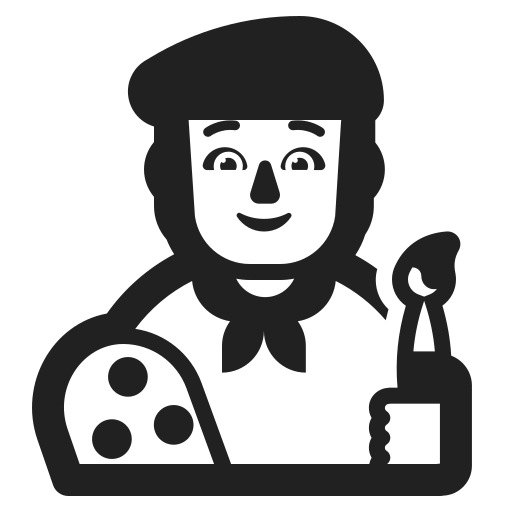
artist high contrast default